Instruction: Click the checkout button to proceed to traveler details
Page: cart
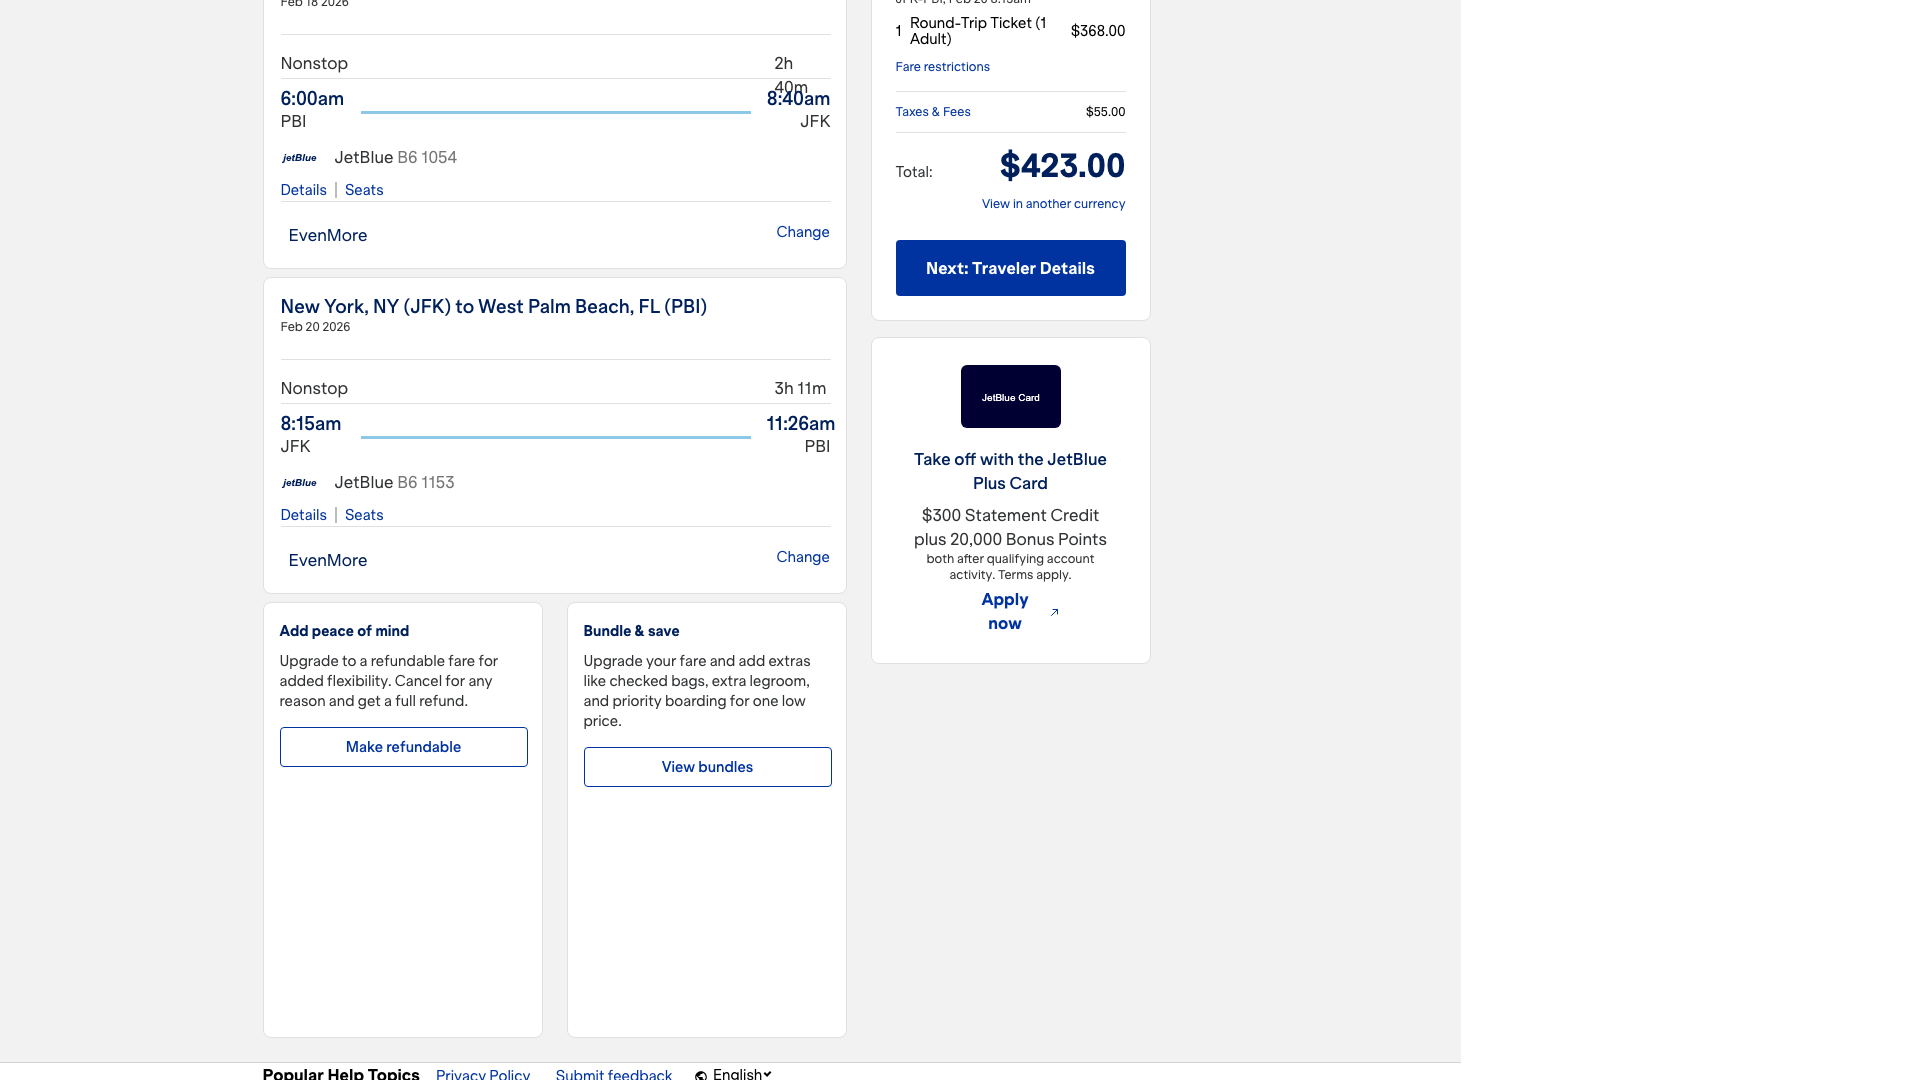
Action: click